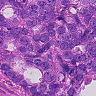
Metastatic tissue present: yes